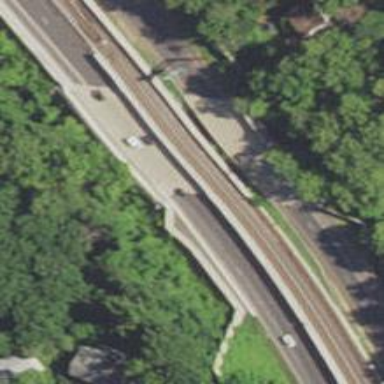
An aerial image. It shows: Bridge with electrified rail.